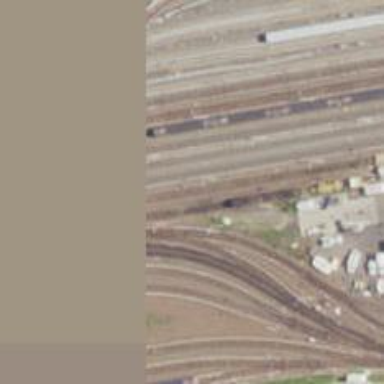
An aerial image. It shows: Yard area with electrified rail tracks.